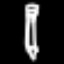
Label: pencil